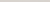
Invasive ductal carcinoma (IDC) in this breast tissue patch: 0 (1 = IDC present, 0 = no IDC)